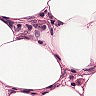
Metastatic tissue present: no